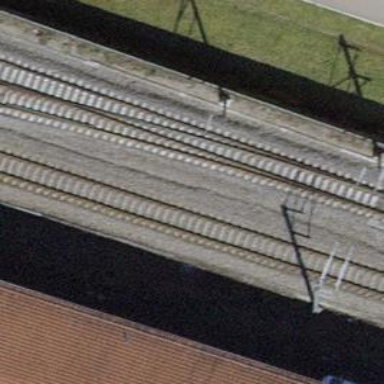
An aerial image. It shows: Railway with electrified contact lines.